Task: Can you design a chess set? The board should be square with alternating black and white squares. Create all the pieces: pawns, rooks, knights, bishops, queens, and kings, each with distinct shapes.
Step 4737:
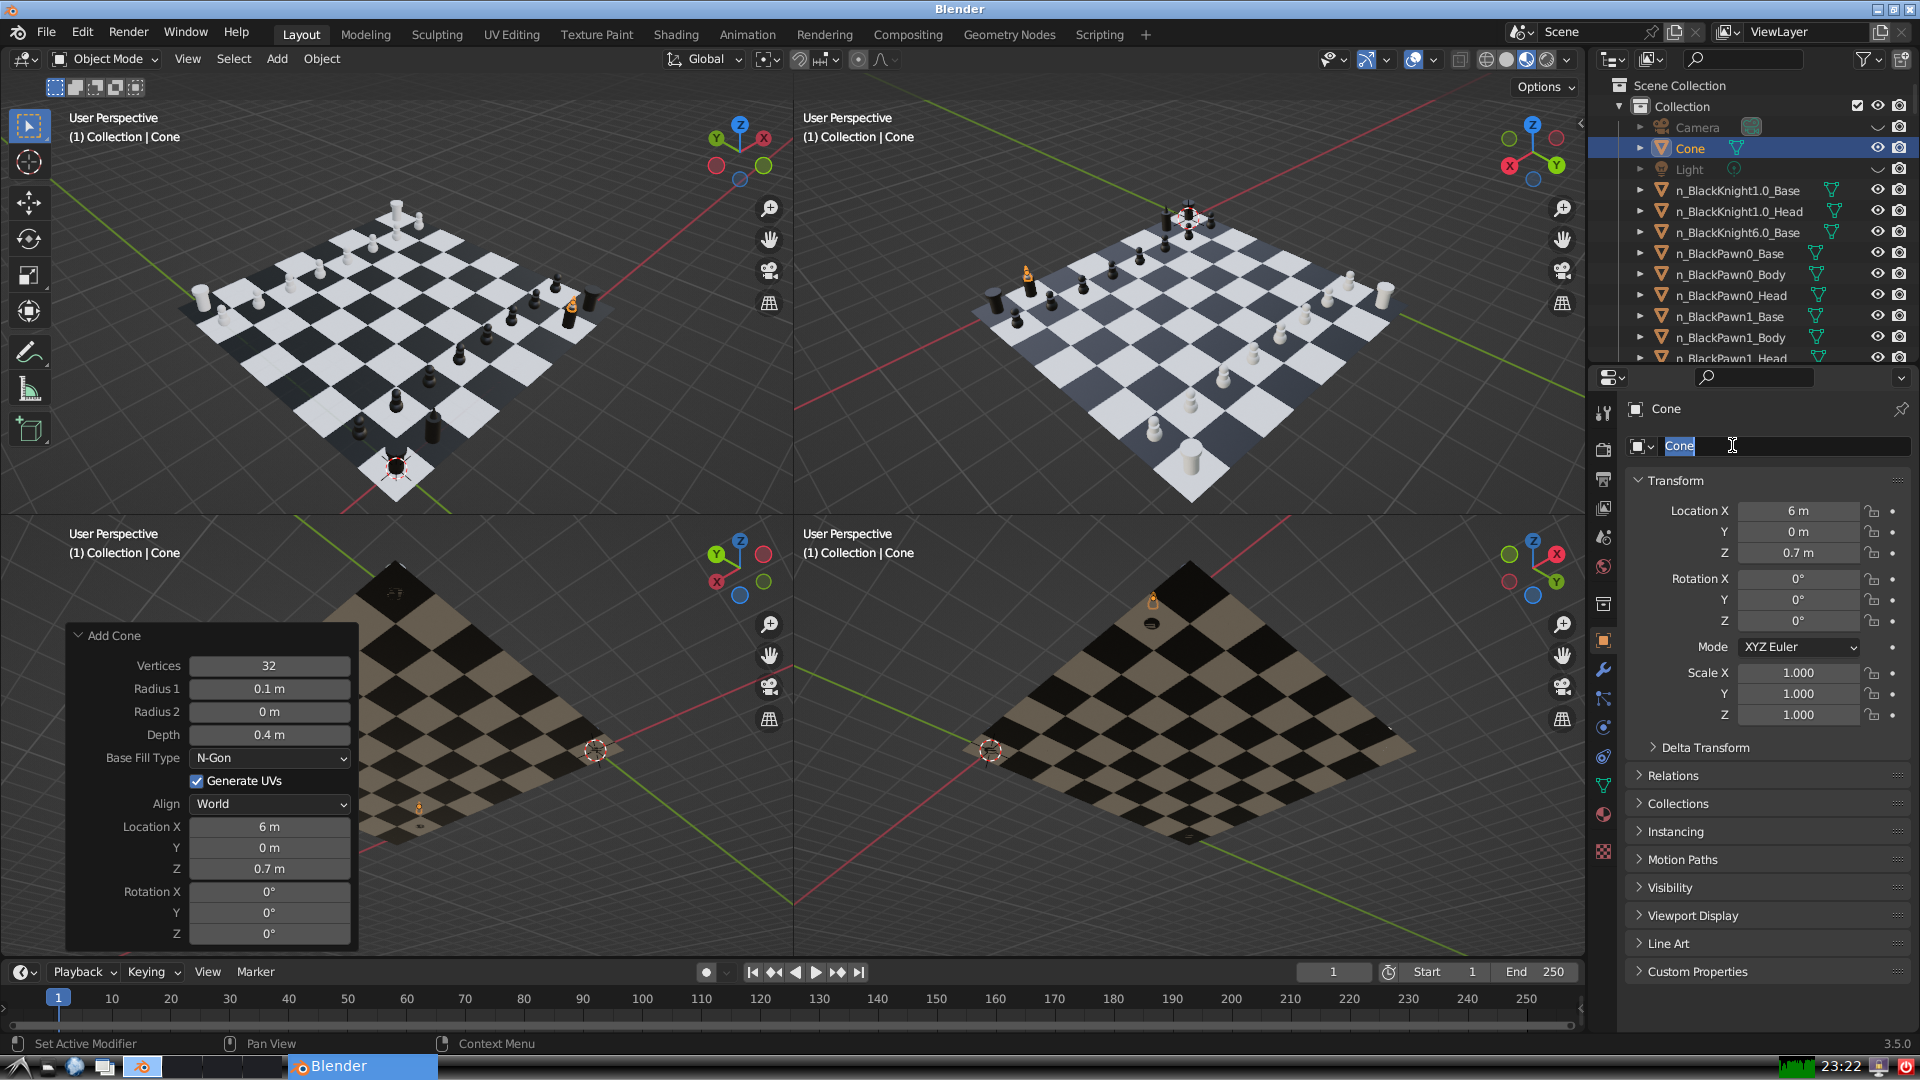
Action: input_text: n_BlackKnight6.0_Head